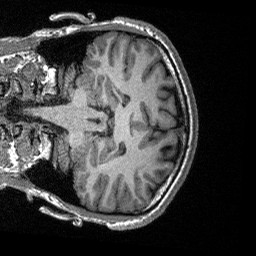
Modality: T1w
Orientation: coronal
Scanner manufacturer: siemens
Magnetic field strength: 3 T
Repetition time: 2.3 s
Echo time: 0.00226 s